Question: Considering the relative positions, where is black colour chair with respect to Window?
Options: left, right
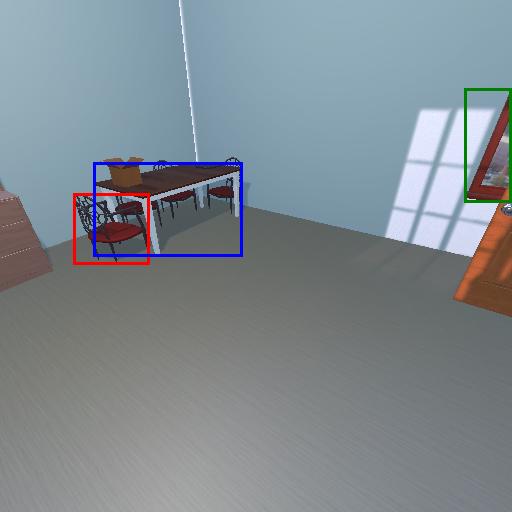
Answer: left